Question: I just create a small endpoint backend services, and works fine on localhost. But when the application is deployed to GAE, I got a internal server error:
I edit my class to be simple as possible, but didn't make any difference.
Here is my code:
'''
@Api(name = "meetApp", version = "v1")
public class RegisteredUsers {
@ApiMethod(name = "users.list", httpMethod = "get")
public String[] getRegisteredUsers(){
return new String [] {"test"};
}
'''
Here is the error message, on the admin console, the request are marked as okay (200).

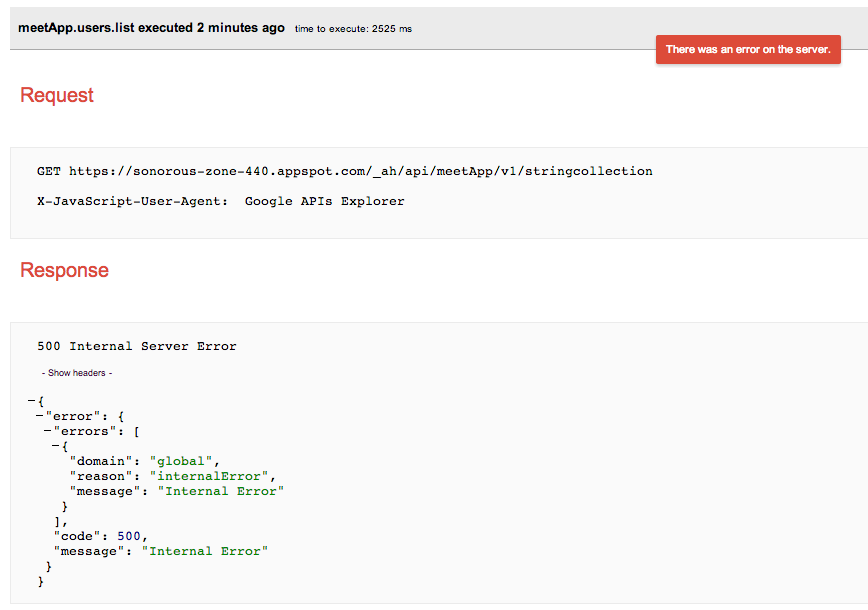
Answer: You cannot return primitives or any collection/array of primitives, and yet the SDK hasn't yet been updated to prevent you from building your app or testing locally when doing so. You'll need to create a POJO:
'''
public class MyArray() {
private String[] strings;
public MyArray(String[] strings) {
this.strings = strings;
}
}
'''
Then your method becomes
'''
public MyArray getRegisteredUsers(){
return new MyArray(new String[]{'test'});
}
'''
Then, wherever you're receiving the object, you'll have to access the 'String' as 'myArray.strings[0]'.
Stupid, I know. See <URL> confirmed that you can't return collections of primitives.
I don't know why that's the case, frankly. In the answer to <URL> @JoSo states
> That actually makes sense when you think about how appengine should go about and serialize that stuff to json.
I'm not knowledgeable on the subject, but I disagree. As I understand it, JavaScript arrays are the same as objects, just with enumerated instead of named attributes, so an array of strings should be easy to serialize and interpret. If the local devserver can do it...
I'll stop ranting. I'm sure there's a good reason for not allowing it. But would be interested in knowing what it is, because it would be damn useful.
Edit: improved the code